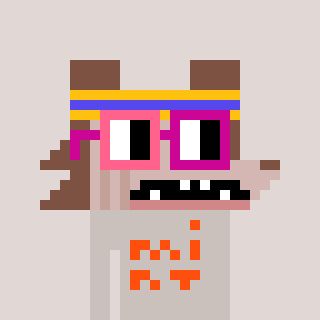
a pixel art character with square pink and red glasses, a werewolf-shaped head and a foggrey-colored body on a warm background